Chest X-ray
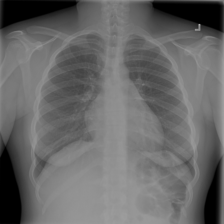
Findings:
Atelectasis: negative
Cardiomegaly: negative
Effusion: negative
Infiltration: negative
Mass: negative
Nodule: negative
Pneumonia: negative
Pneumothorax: negative
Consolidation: negative
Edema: negative
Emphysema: negative
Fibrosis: negative
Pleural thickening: negative
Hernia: negative